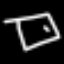
Label: square